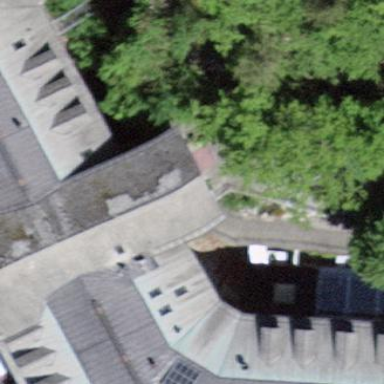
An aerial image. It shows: Hotel building.